Field crop: tomato
Growth stage: 1
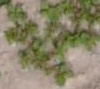
Species: portulaca